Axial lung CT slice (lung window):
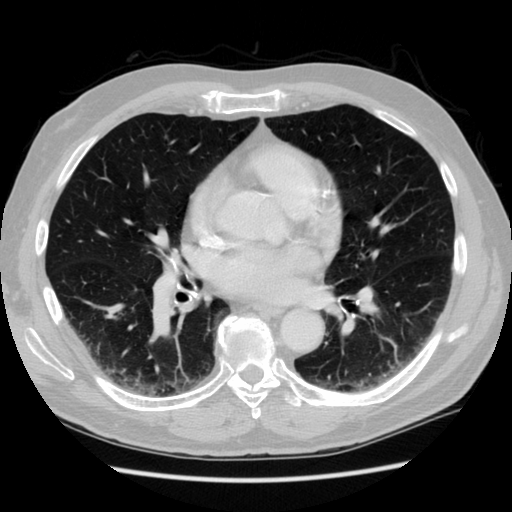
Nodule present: no